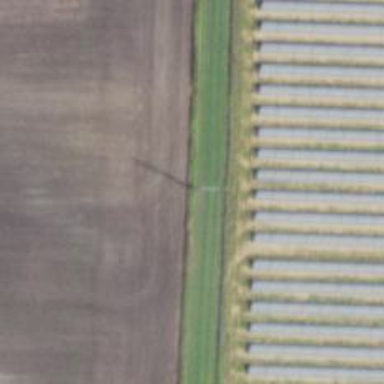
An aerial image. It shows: Power pole.